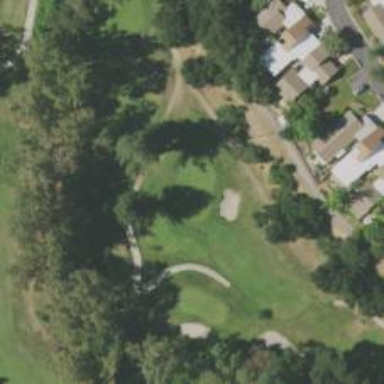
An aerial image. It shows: View of golf hole.